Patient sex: M
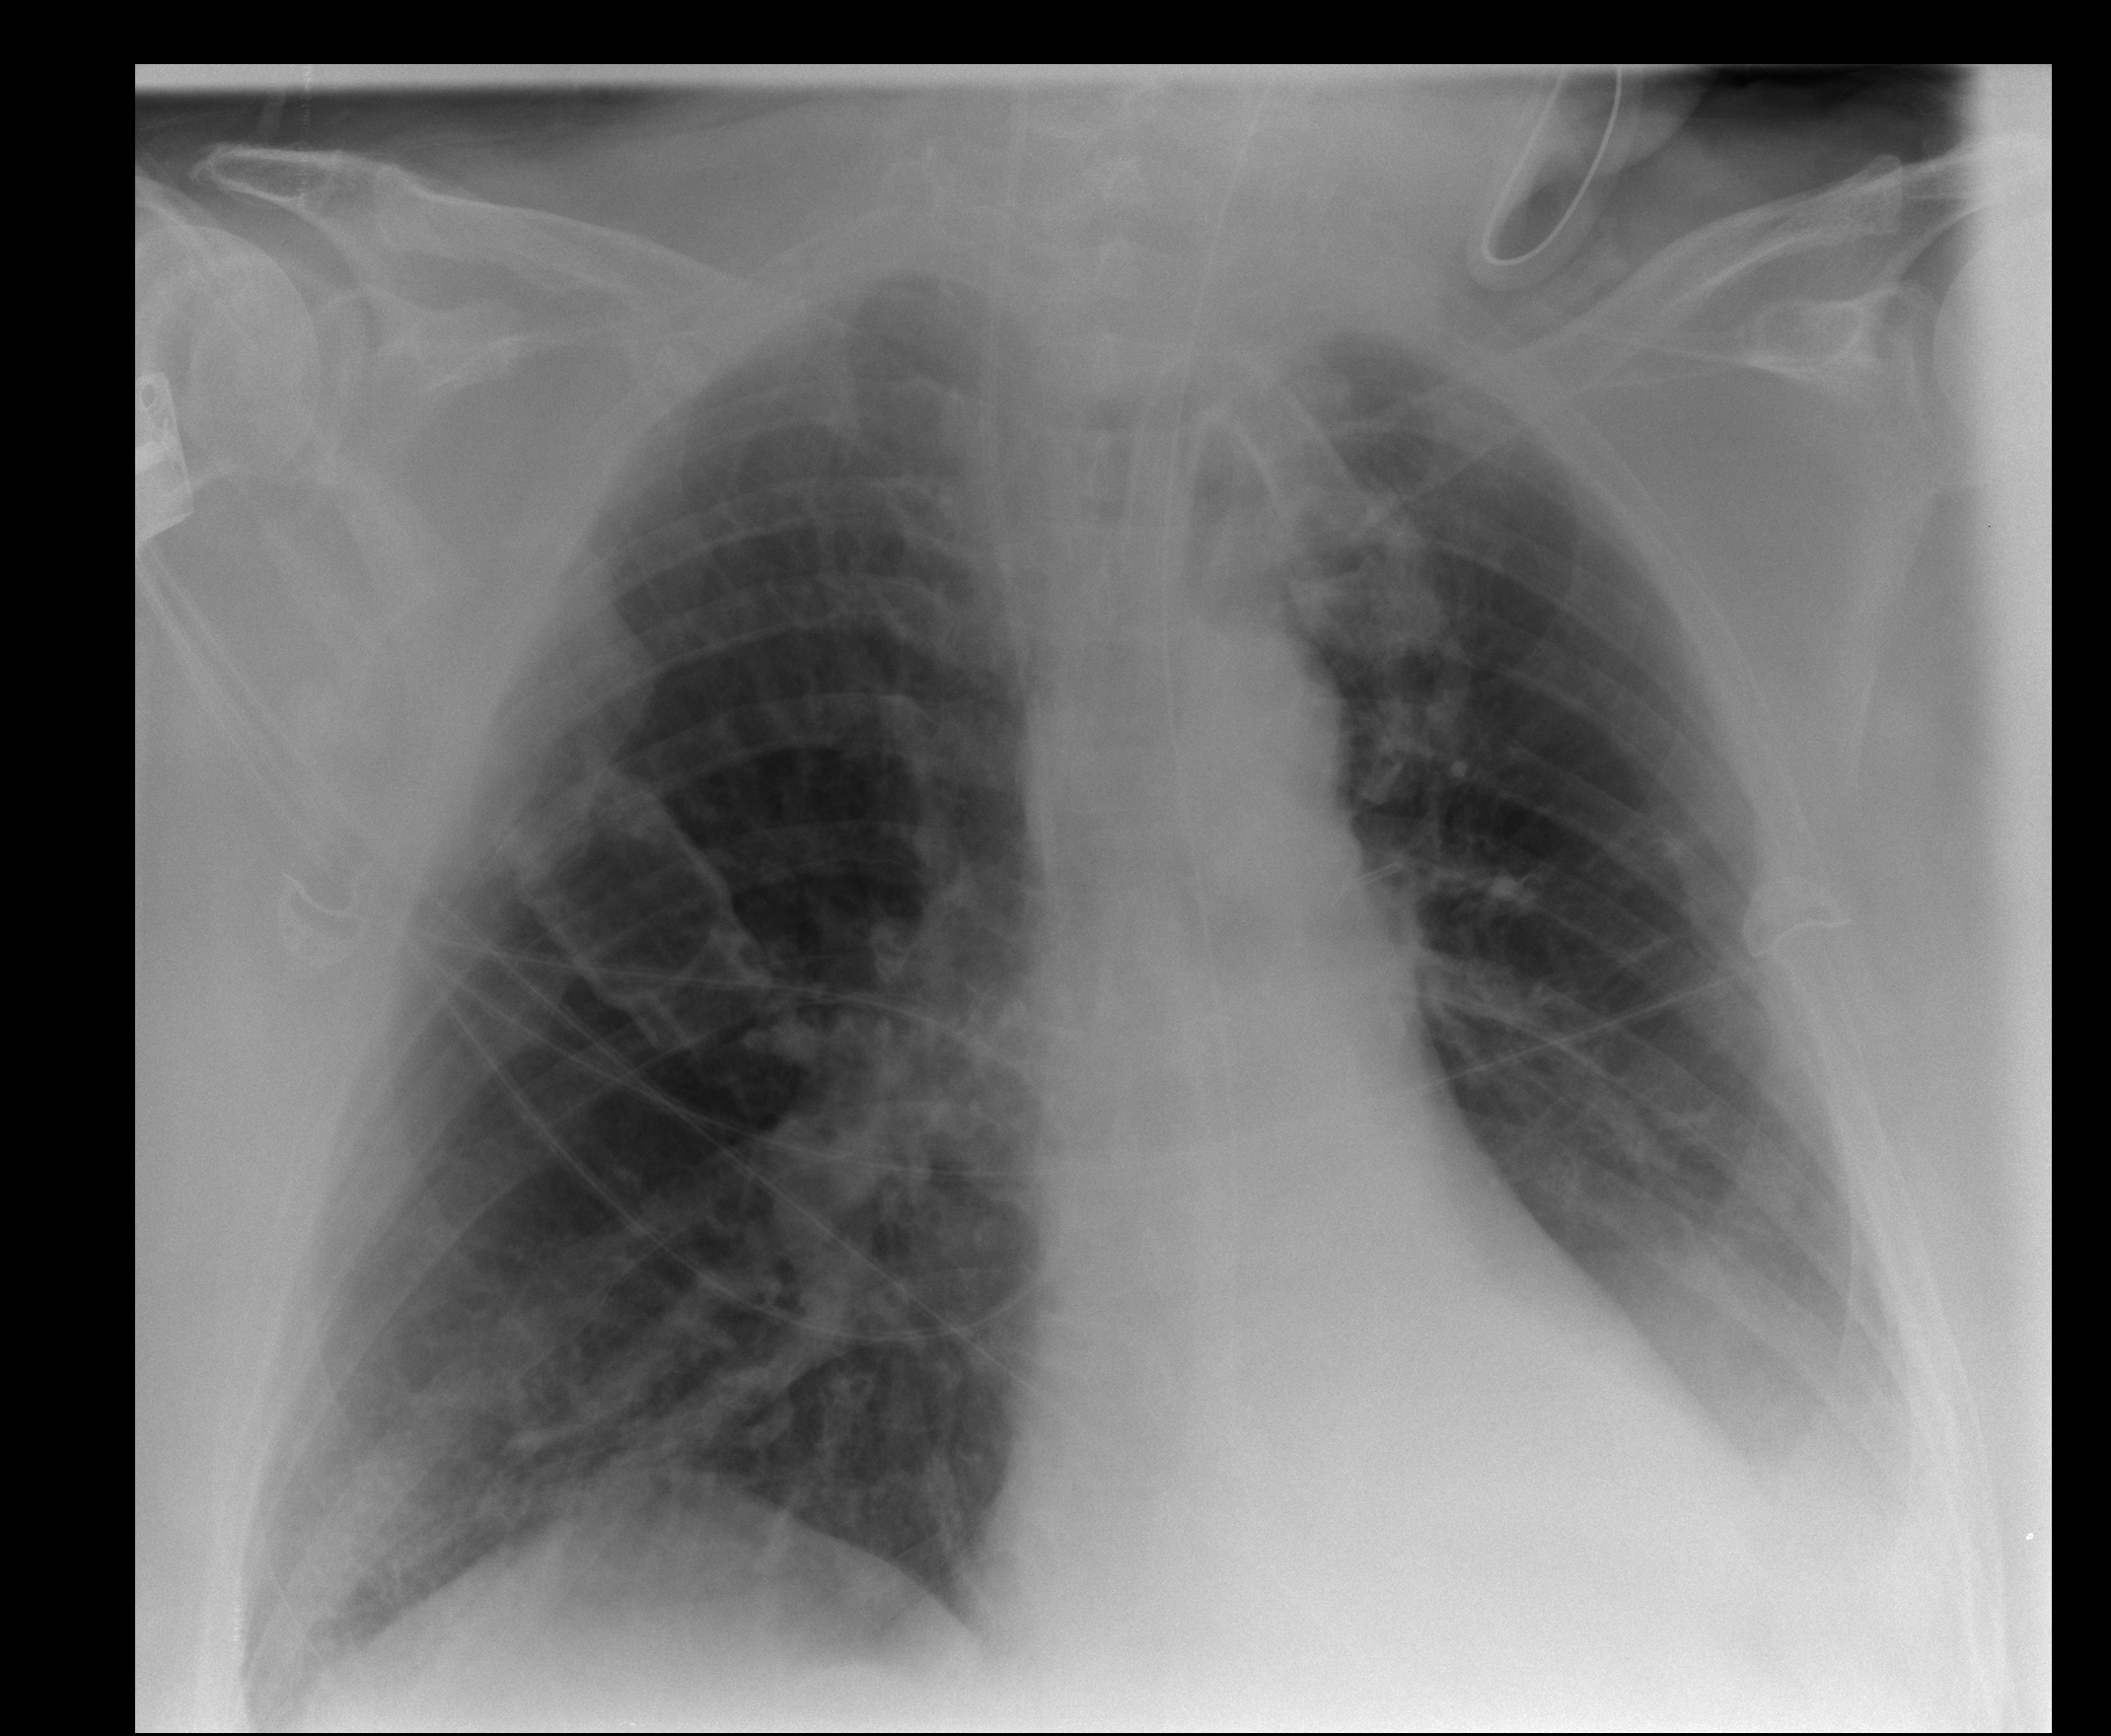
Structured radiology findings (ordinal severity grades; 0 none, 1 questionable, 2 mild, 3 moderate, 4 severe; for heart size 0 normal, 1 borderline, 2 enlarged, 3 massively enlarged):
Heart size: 0
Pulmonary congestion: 0
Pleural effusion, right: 0
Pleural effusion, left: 2
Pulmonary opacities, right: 0
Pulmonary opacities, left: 0
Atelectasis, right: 0
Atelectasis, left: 2